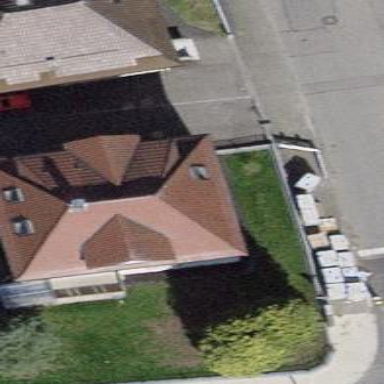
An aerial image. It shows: Apartment building with hipped roof.